Question: I am trying to add a reference to System.Web to my VB.net 4.0 Console application Project so I can use the <URL> function. I don't see System.Web in the add reference box.

This code shows namespace cannot be found
'''
Imports System.Web.HTTPUtility
'''
Am I missing something?
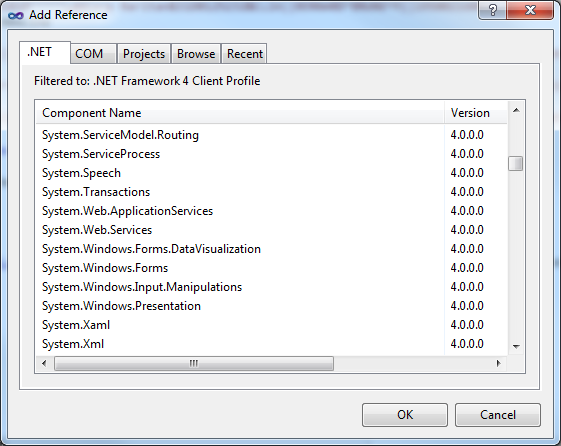
Answer: You're using the .NET 4 Client Profile. Change it to the full framework under the Project settings.
For C#, look under the "Application" tab for the "Target Framework" option.
For VB .NET, look under the "Compile" tab for the "Advanced Compile Options" button. Click that, and the last option will be for the target framework.